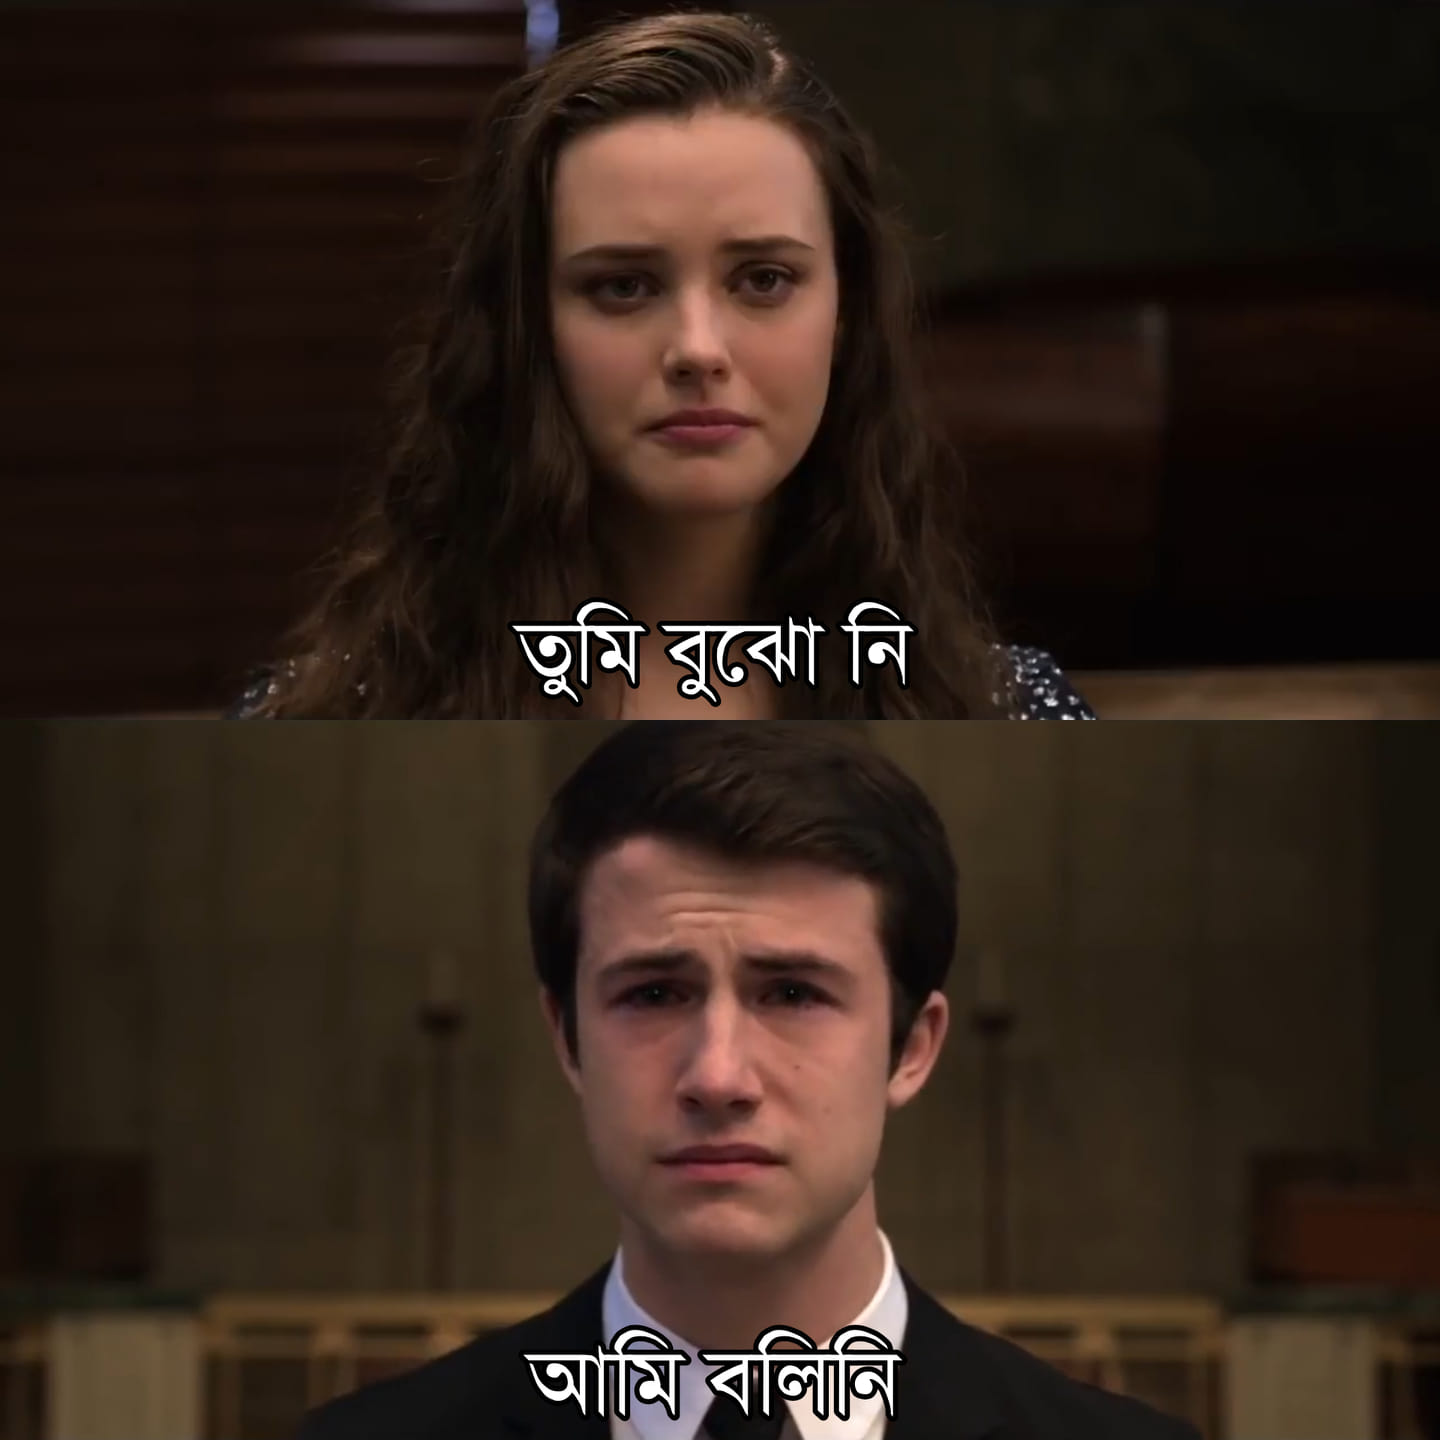
Caption:  তুমি বুঝো নি    আমি বলিনি
Label: non-hate